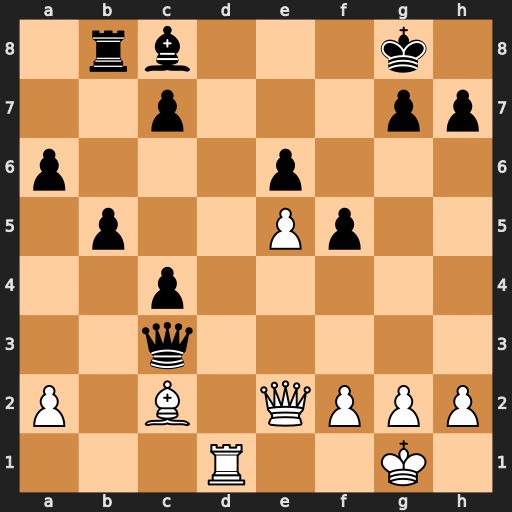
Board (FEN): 1rb3k1/2p3pp/p3p3/1p2Pp2/2p5/2q5/P1B1QPPP/3R2K1
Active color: w
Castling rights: -
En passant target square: -
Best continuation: Rd8+ Kf7 Qh5+ g6 Qxh7#